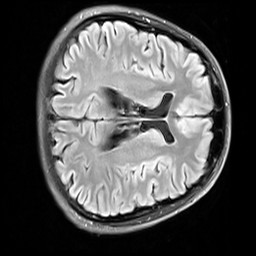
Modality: FLAIR
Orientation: axial
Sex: female
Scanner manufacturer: siemens
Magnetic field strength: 3 T
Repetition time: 10 s
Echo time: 0.09 s